Question: I have this chart produced by jfreechart's 'stackedareachart'. The label's on the x axis are the months of the year. I need to be able to display every other label. Something like:
'''
Jan Mar Apr Jun Aug Oct Dec
'''

I am able to do this when the Domain Axis is a 'NumberAxis', but I can't figure it out because the 'stackedareachart' uses a CategoryAxis for the domain Axis. CategoryAxis doesn't have a set tick mark interval method.
What can I do to display a subset of labels?
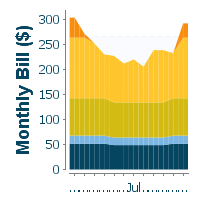
Answer: I worked around this issue by using a 'StackedXYAreaChart' instead of 'StackedAreaChart'. The advantage is the Domain Axis is a 'NumberAxis' It also had the benefit of not having those vertical lines running through the graph, so this solution pleased me.